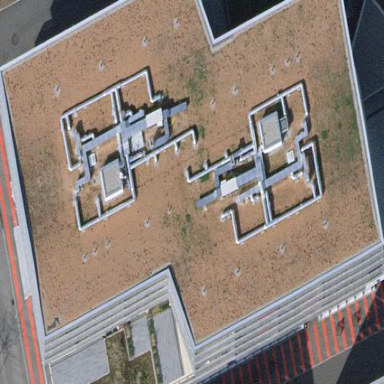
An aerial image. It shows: Commercial building.